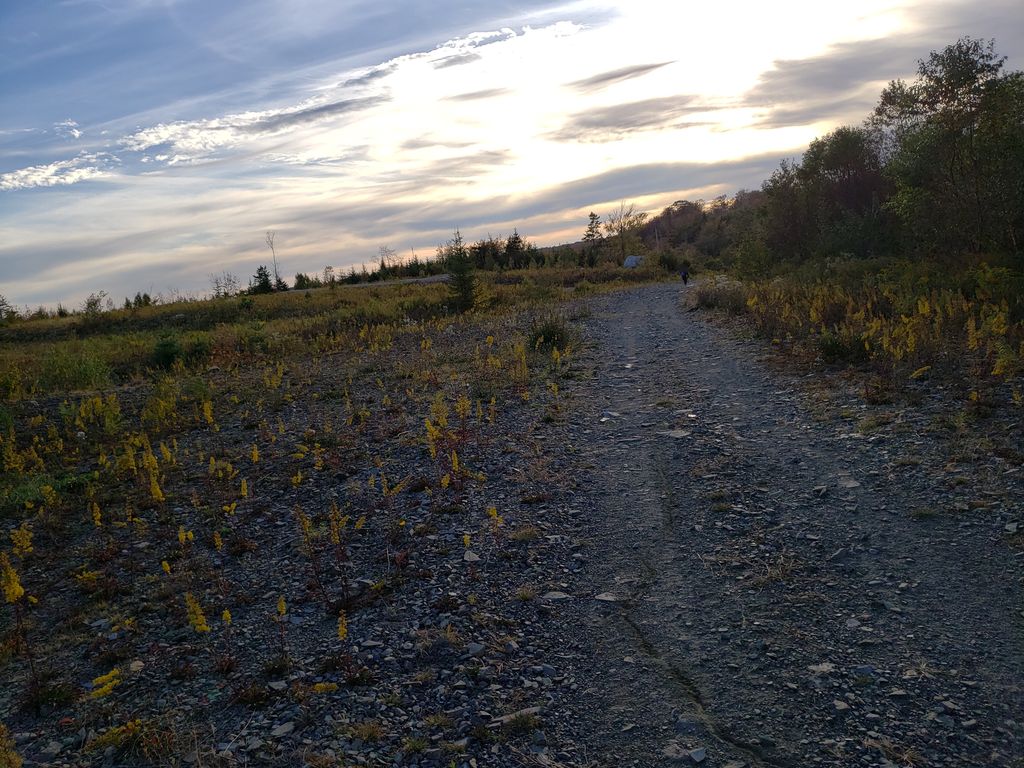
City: halifax